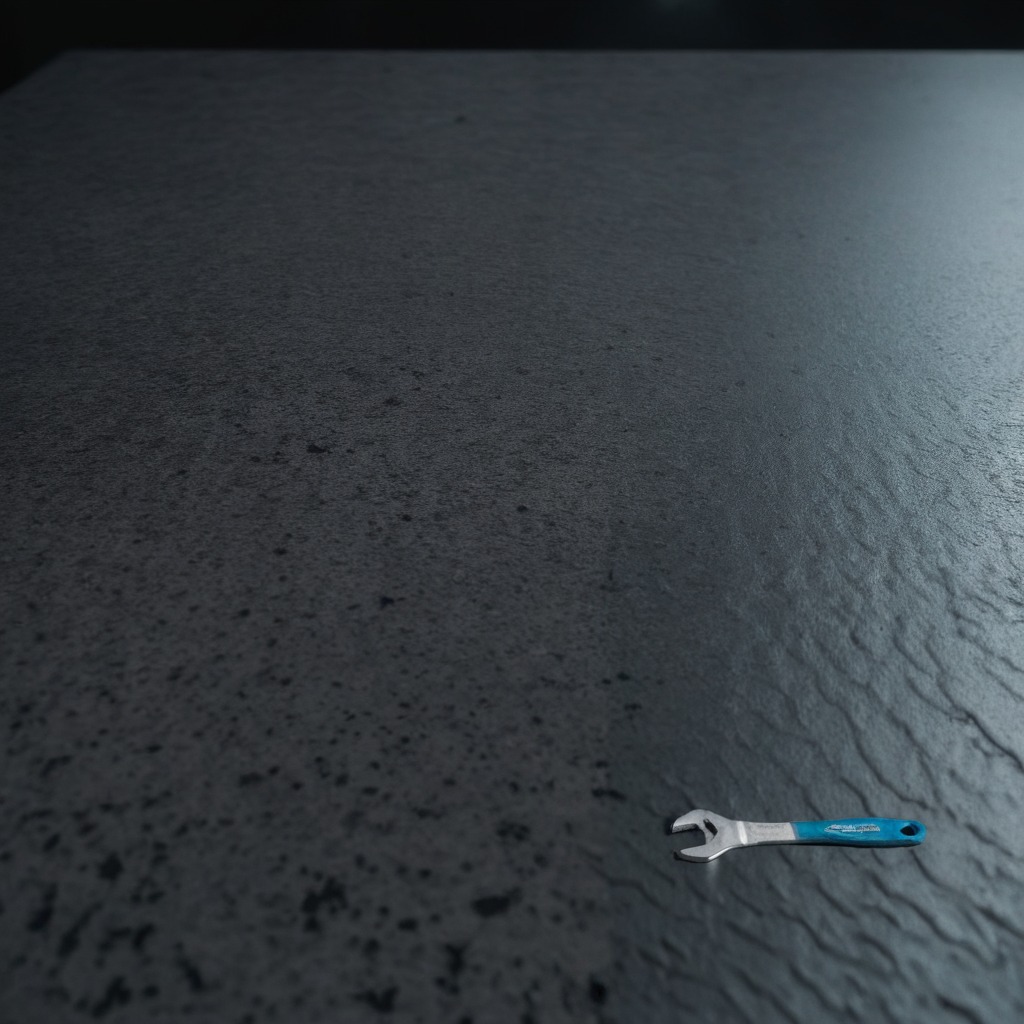
An wrench lies on a clean granite table inside a workshop at night dim ambient light soft shadows worn but